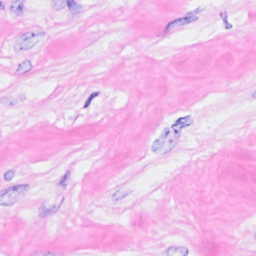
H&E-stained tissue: Breast